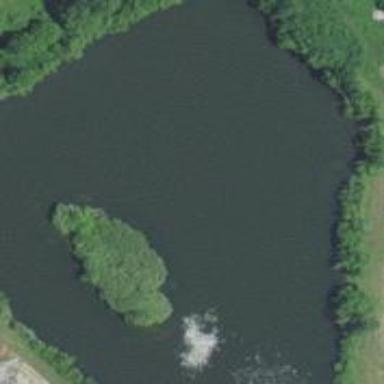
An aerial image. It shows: Serene pond surrounded by nature.